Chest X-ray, AP view. Patient: 20 years old, sex M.
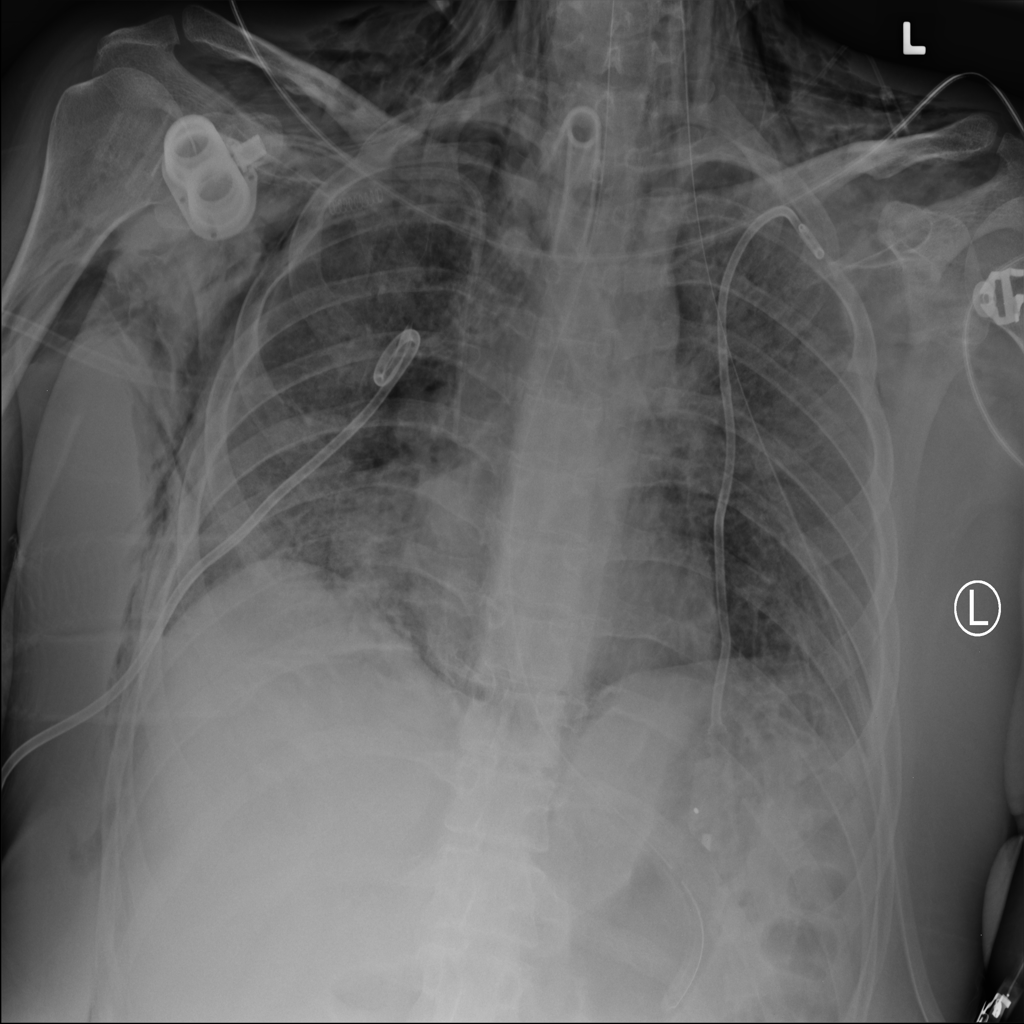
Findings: Emphysema